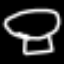
Label: mushroom